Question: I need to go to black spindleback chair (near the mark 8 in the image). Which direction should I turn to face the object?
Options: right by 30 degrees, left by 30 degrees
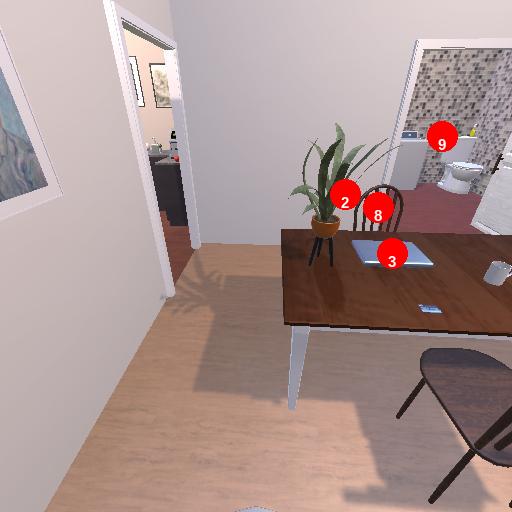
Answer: right by 30 degrees